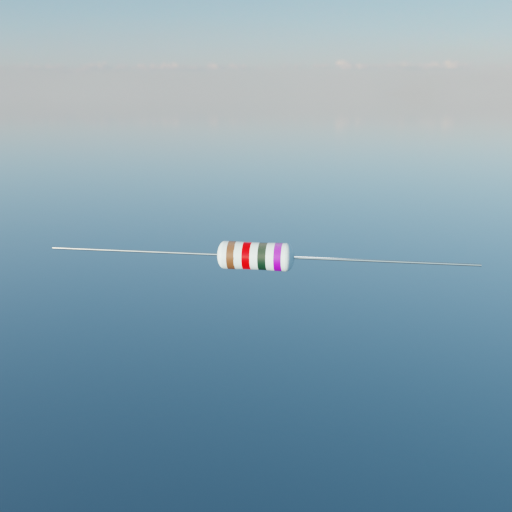
Resistor colour bands (in order): brown, red, black, violet